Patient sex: M
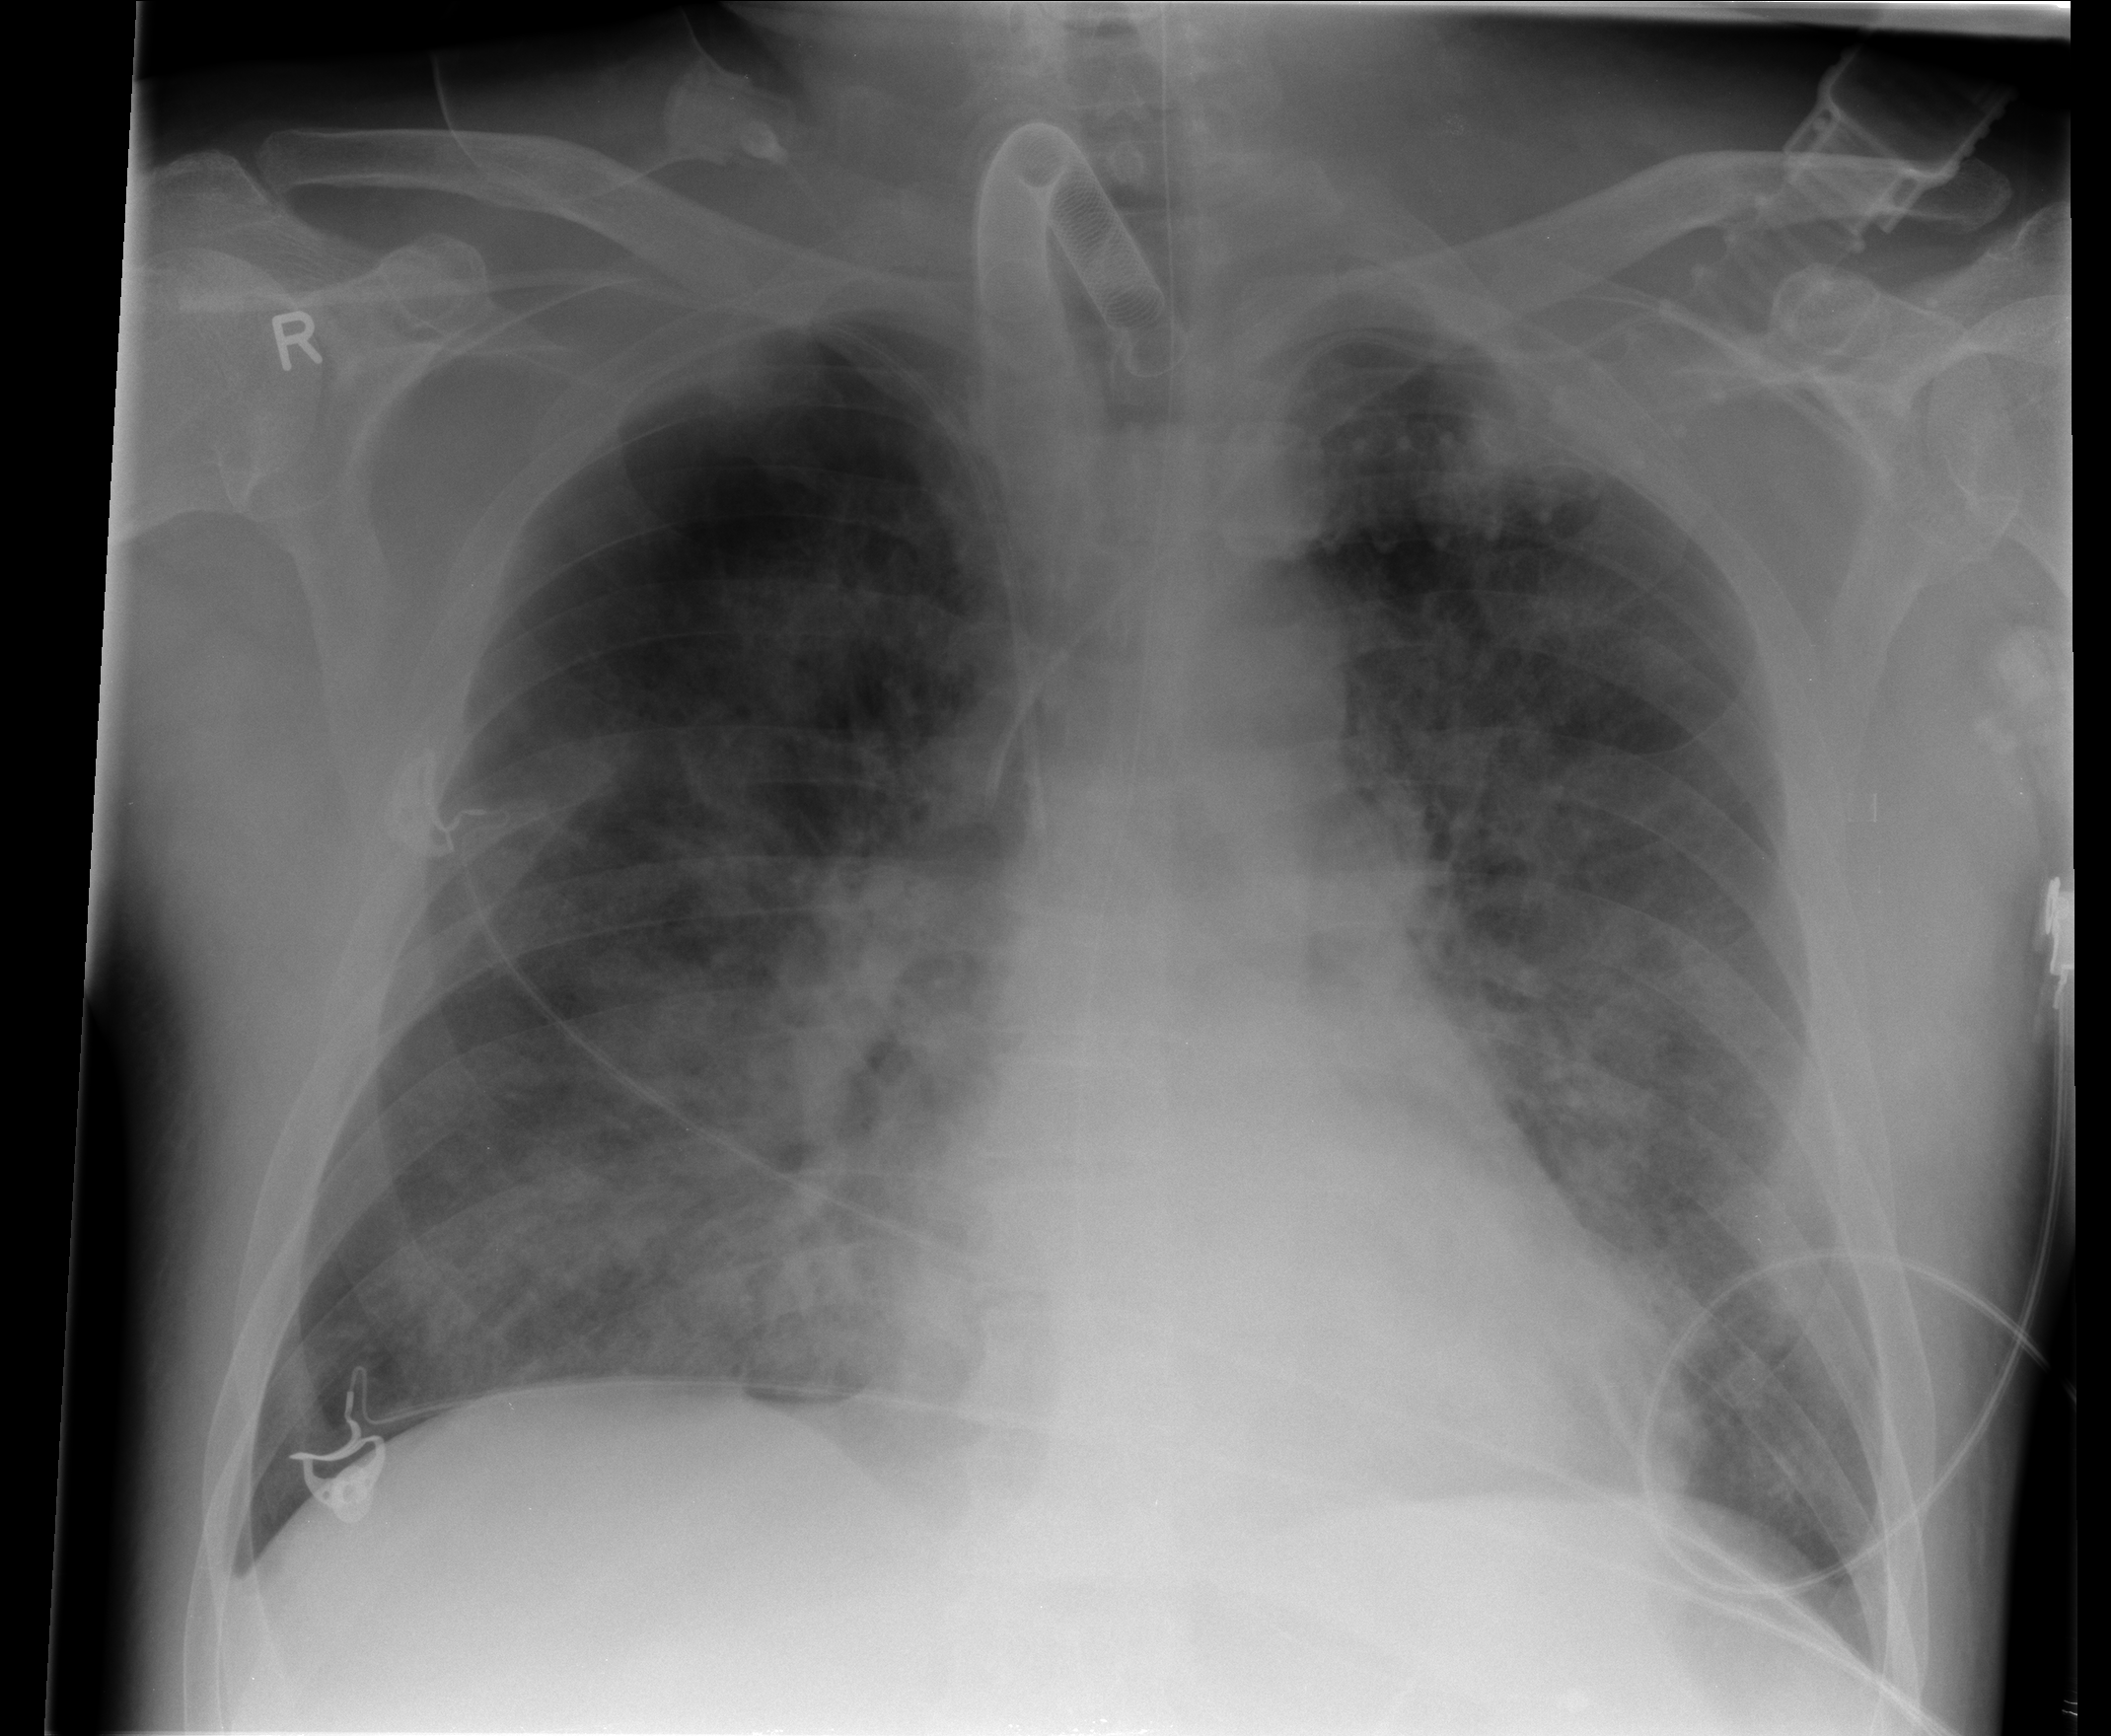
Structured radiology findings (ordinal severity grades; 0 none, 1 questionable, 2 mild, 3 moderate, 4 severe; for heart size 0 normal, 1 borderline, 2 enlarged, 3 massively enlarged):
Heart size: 0
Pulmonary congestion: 2
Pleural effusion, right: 1
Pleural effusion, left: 0
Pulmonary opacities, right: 3
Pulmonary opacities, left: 3
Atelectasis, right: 2
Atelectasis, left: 2